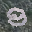
Label: 8